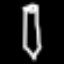
Label: pencil